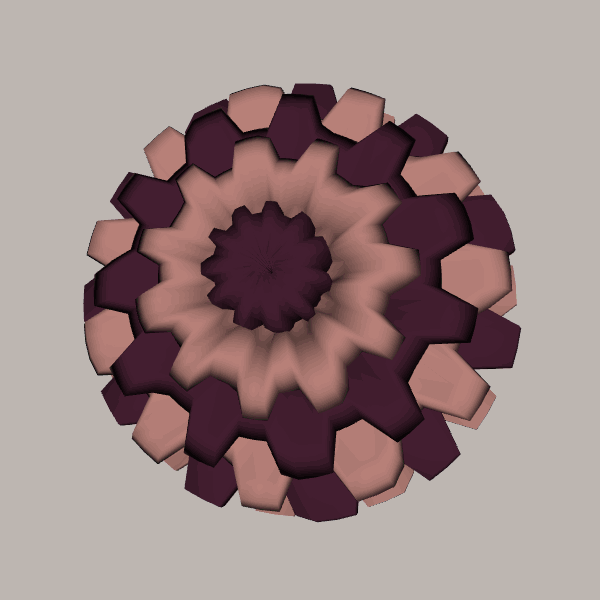
Background: light